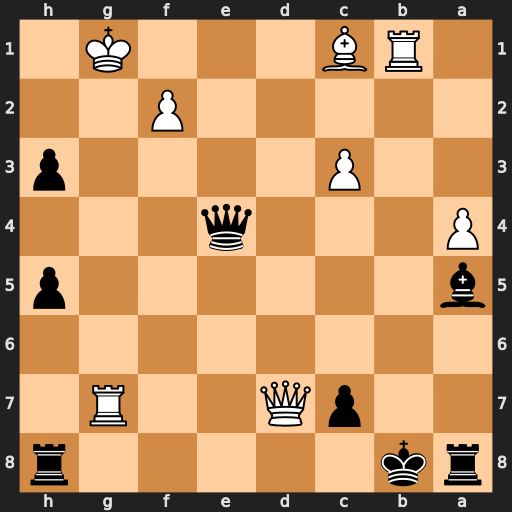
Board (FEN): rk5r/2pQ2R1/8/b6p/P3q3/2P4p/5P2/1RB3K1
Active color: b
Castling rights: -
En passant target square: -
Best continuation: Qxb1 Qb5+ Qxb5